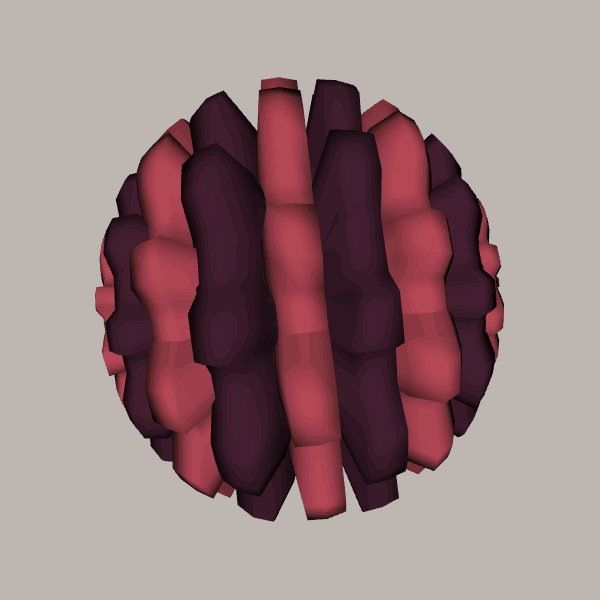
Background: light